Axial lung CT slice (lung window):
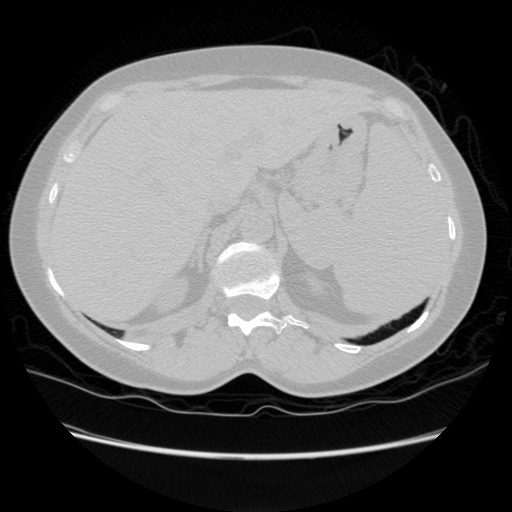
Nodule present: no